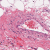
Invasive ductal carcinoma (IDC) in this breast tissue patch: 0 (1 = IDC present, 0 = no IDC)